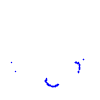
Particle: kaon